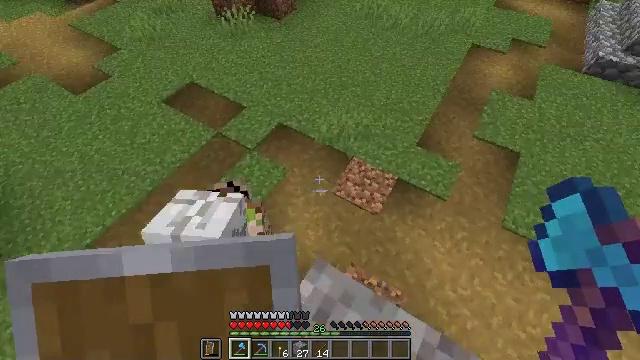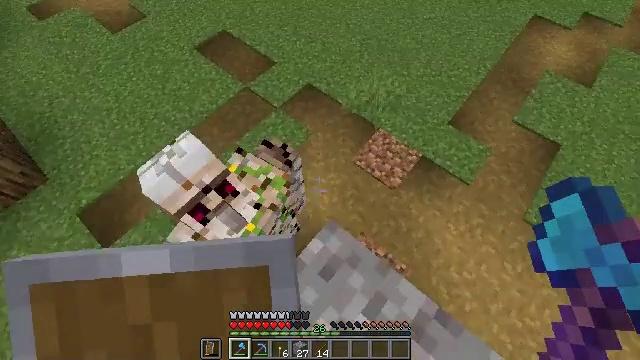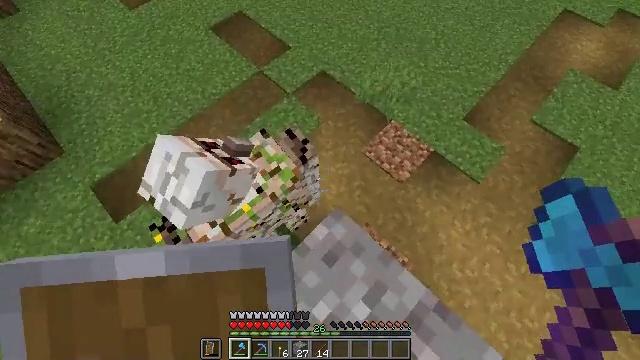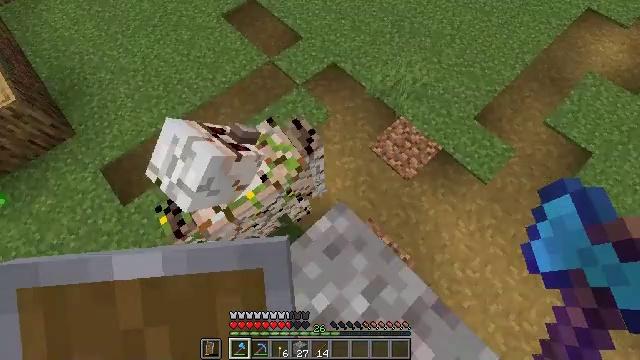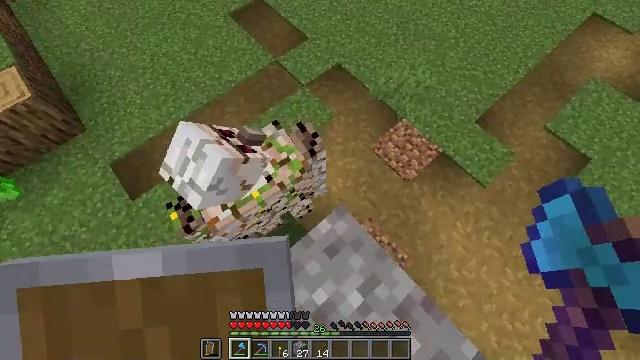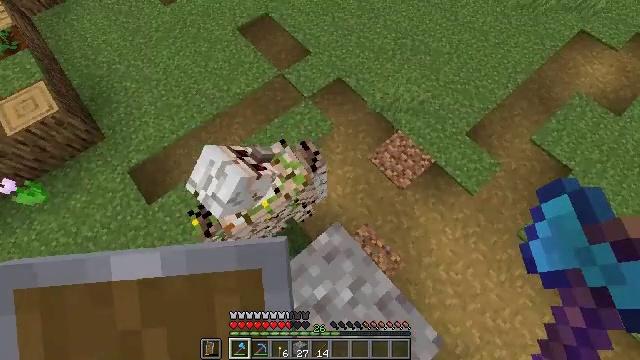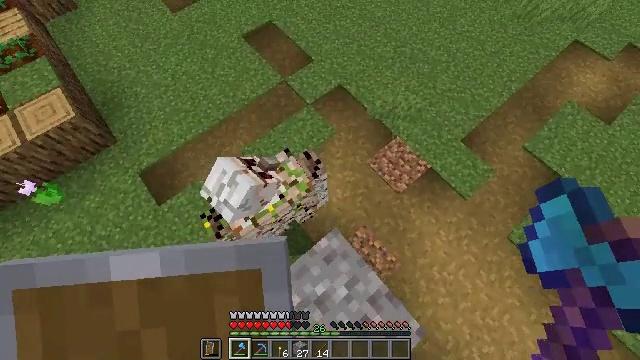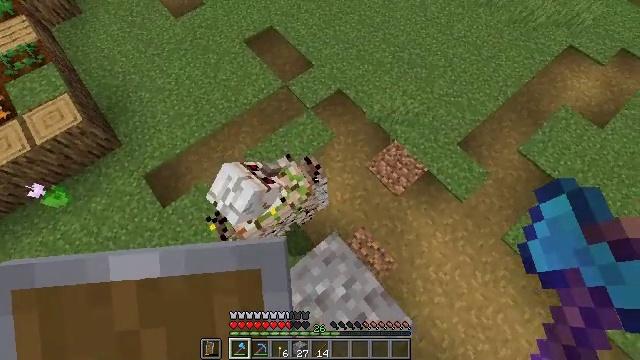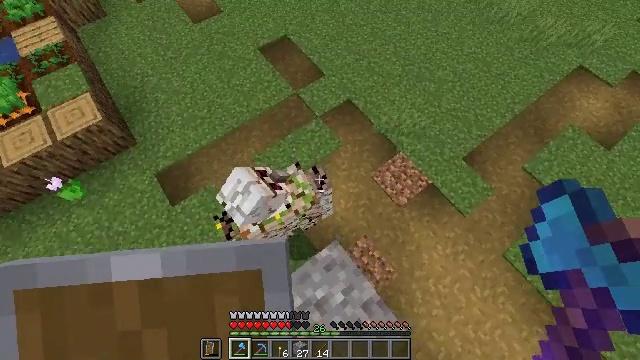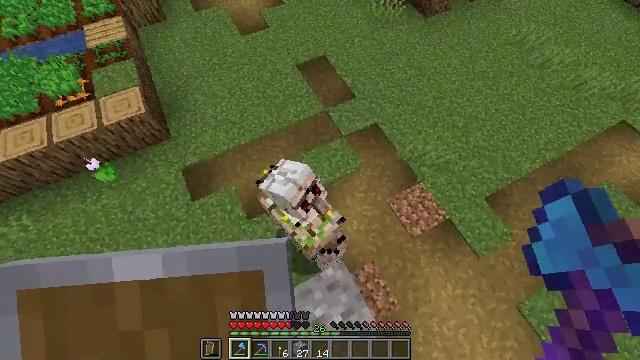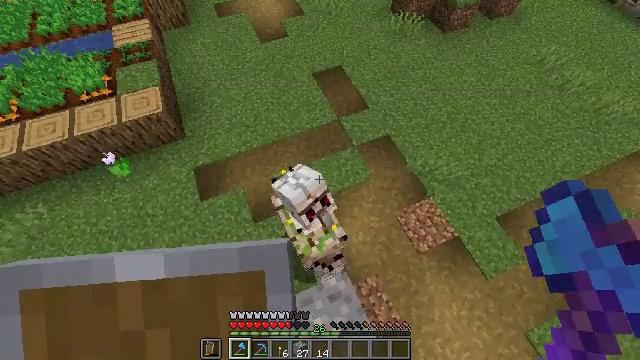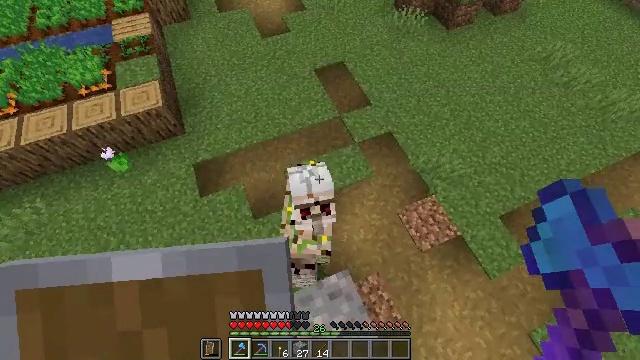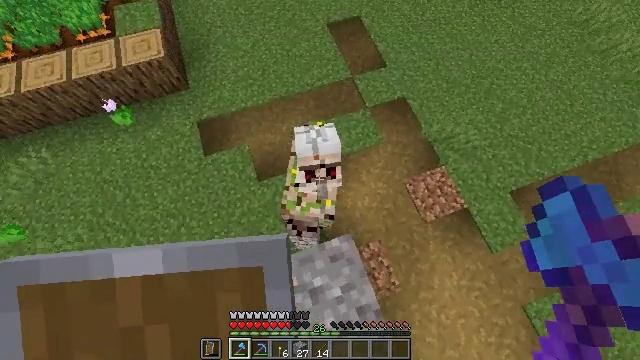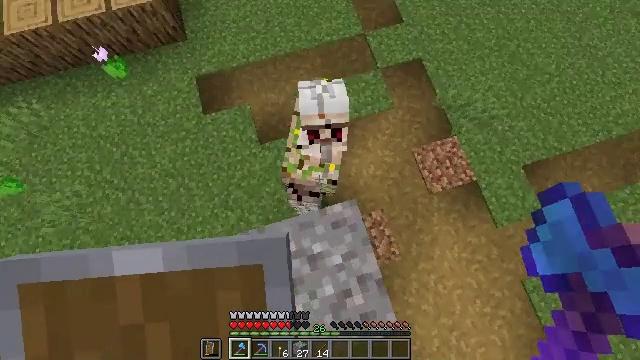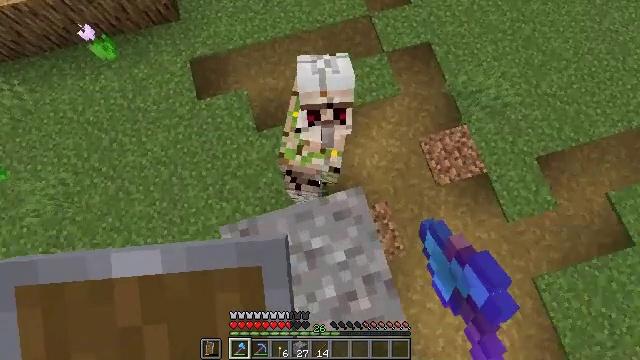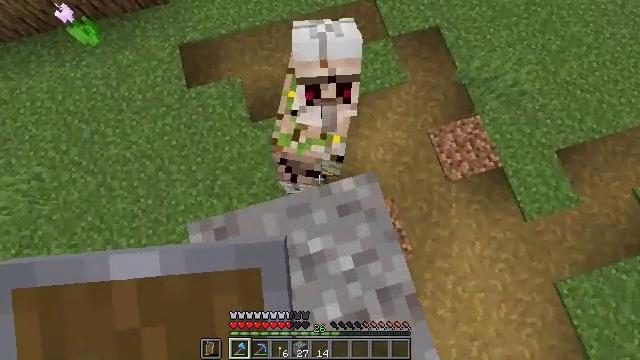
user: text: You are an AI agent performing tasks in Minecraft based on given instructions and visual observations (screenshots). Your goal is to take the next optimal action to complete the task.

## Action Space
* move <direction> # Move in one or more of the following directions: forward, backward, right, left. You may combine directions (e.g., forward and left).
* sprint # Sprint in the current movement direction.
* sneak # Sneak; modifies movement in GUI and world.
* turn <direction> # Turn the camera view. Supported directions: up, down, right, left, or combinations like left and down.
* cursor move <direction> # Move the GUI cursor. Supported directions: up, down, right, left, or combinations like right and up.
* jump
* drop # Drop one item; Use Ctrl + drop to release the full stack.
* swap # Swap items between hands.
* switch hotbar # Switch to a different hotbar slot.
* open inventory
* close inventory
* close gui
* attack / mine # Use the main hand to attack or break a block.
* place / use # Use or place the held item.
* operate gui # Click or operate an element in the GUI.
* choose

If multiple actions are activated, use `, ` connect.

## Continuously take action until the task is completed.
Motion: motion action
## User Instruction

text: Combat the iron golem.
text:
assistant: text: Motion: sneak, turn left and down
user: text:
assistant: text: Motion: sneak, turn left and down
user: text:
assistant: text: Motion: sneak, turn left and down
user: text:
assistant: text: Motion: sneak, turn left, jump
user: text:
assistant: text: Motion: sneak, jump
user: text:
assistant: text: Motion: sneak, jump
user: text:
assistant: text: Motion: sneak, jump
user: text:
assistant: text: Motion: sneak, turn left and up, jump
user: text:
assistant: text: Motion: sneak, turn left and up
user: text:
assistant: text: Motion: sneak, turn left and up
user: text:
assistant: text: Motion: sneak
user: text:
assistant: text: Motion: sneak, turn left and down
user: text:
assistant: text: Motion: sneak, turn left and down, attack / mine
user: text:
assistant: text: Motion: sneak, turn down, attack / mine
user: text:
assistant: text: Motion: sneak, attack / mine
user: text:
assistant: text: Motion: sneak, attack / mine
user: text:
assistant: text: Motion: sneak, turn up
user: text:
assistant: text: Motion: sneak